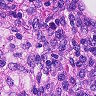
Metastatic tissue present: no